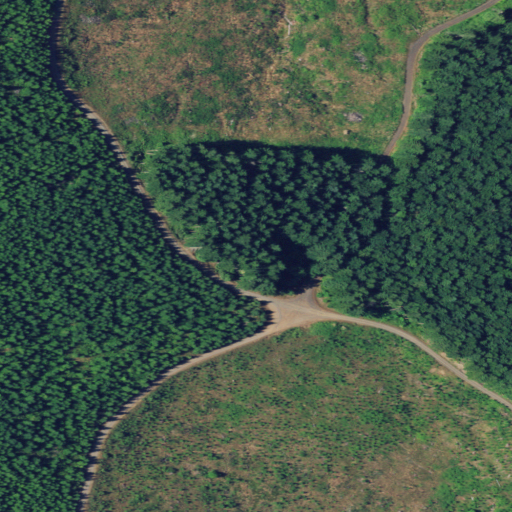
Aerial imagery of gap in Oregon named Noyas Pass containing shrub and evergreen forest